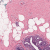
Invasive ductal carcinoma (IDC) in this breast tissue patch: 0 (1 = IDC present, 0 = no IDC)